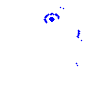
Particle: electron